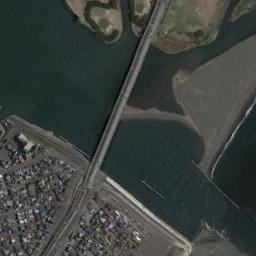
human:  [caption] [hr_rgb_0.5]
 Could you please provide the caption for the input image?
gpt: A bridge connects the land on both sides of the blue river  There are many buildings on the land  There are several sandbanks in the middle of the river .

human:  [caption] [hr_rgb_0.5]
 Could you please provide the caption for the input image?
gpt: A bridge built on a dark green river and the residential area on one side of the river .

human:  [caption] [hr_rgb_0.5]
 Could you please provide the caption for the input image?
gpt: The banks of the river are densely forested and the water is blue .

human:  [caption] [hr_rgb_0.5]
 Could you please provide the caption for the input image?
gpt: There is a bridge over the river between many buildings and the open place .

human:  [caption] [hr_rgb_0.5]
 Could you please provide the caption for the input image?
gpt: There are many buildings beside the bridge .